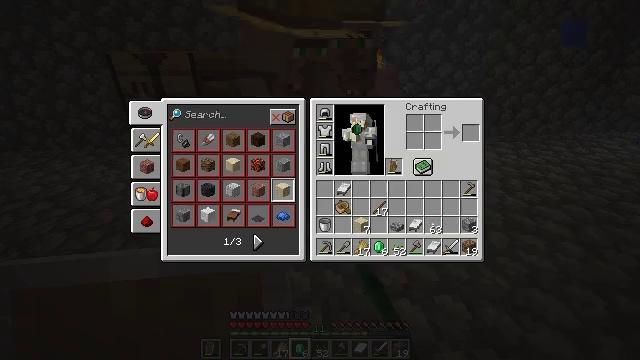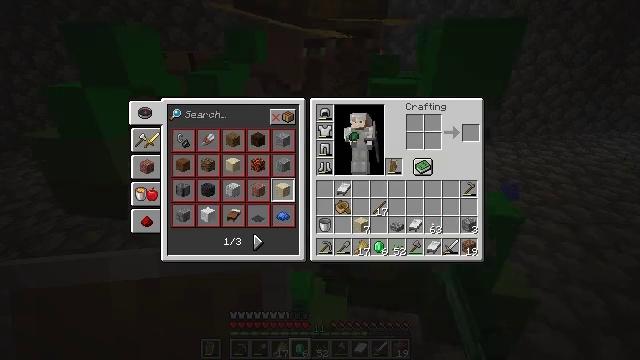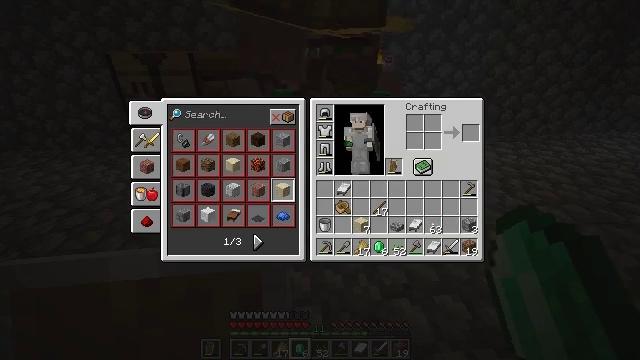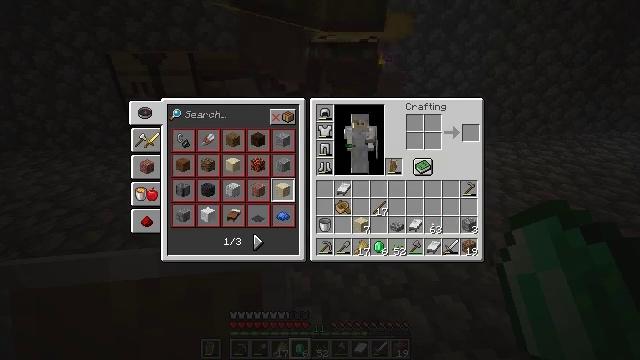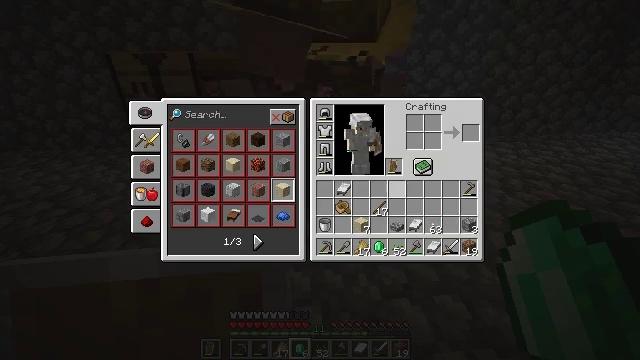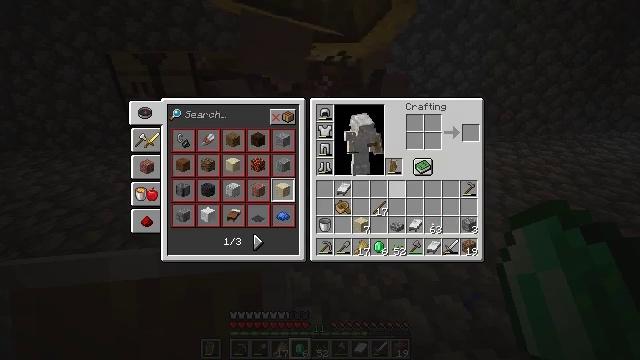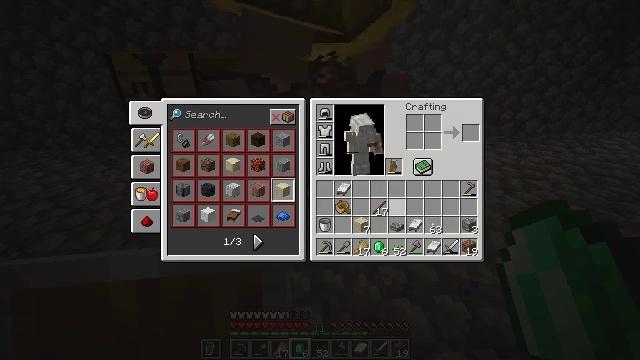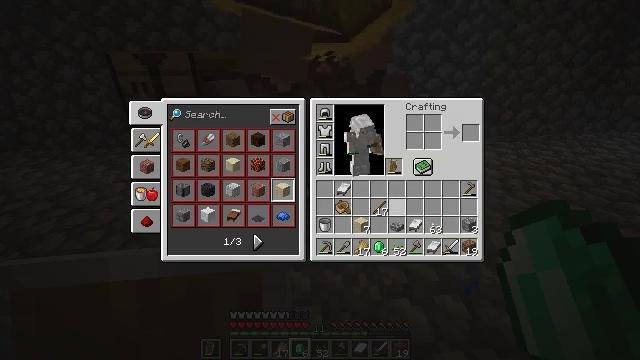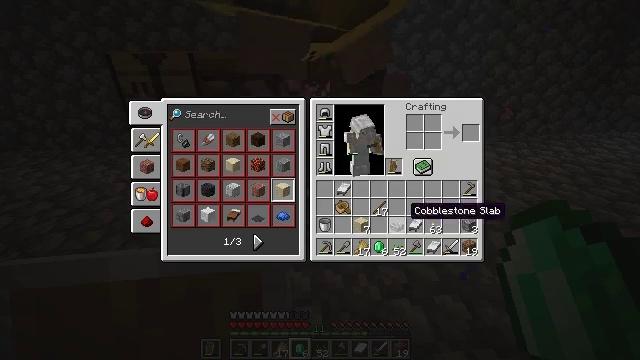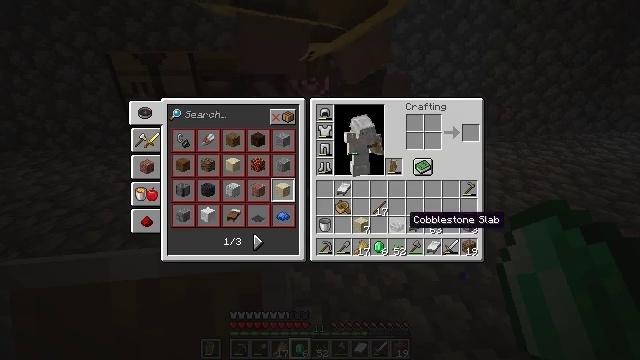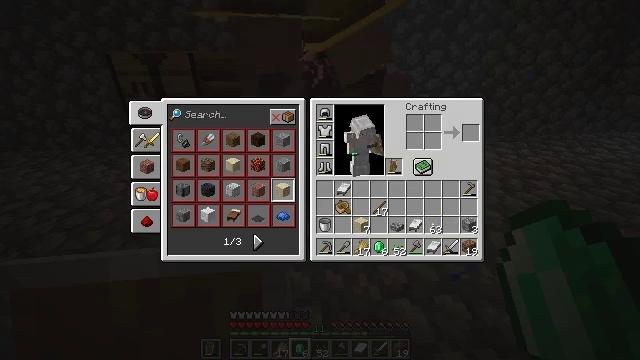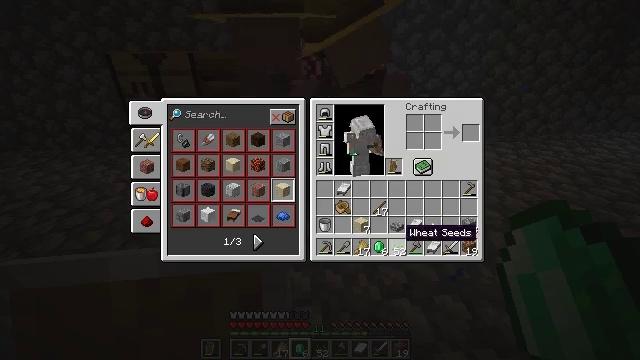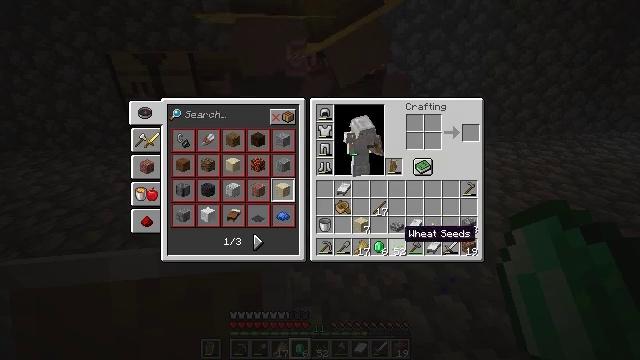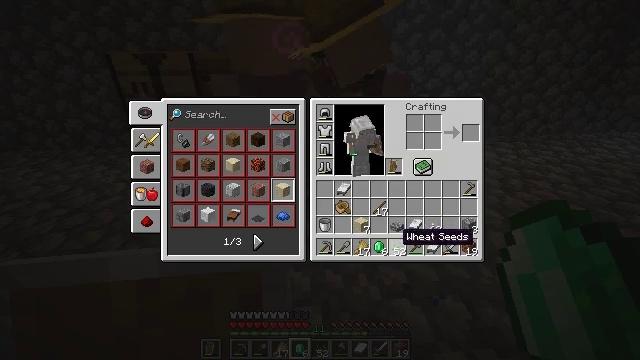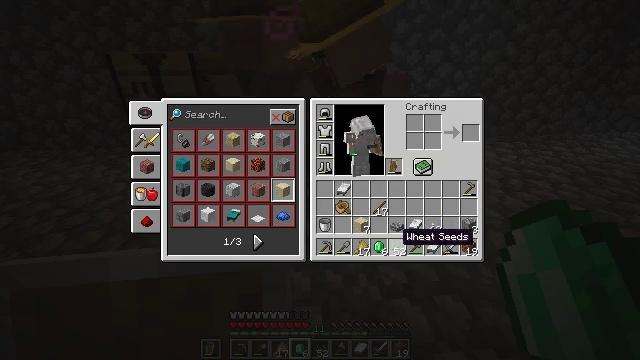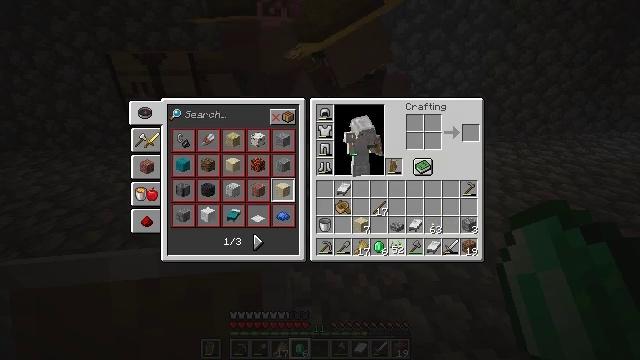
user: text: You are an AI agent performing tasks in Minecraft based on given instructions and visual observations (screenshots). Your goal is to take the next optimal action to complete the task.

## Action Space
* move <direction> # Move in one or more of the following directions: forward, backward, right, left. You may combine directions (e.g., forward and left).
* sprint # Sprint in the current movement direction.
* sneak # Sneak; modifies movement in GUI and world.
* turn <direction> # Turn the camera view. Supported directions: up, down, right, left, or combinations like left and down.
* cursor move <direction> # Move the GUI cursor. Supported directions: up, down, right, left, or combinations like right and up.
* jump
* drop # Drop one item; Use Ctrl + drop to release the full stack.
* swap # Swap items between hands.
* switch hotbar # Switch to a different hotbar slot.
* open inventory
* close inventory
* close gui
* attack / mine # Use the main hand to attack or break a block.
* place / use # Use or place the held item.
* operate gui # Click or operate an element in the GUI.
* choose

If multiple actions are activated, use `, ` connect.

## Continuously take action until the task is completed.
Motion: motion action
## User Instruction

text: Attack the cobblestone slab to gather it.
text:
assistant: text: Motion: turn right and down
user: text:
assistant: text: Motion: turn right and down
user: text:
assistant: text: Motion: turn right and down
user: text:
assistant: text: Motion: turn right and down
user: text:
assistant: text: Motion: no_op
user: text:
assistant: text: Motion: turn down
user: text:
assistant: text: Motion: turn down
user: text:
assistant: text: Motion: no_op
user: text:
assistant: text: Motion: turn down
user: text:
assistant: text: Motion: turn down
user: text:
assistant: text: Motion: no_op
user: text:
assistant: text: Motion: no_op
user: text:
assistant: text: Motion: no_op
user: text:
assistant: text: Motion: no_op
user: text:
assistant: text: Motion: attack / mine
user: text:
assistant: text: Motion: attack / mine
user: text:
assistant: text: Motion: turn up
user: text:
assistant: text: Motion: turn up
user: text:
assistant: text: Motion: turn left and up
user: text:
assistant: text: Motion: turn up
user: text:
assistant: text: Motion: turn up
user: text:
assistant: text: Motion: turn left and up
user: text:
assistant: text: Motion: turn left and up
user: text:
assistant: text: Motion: turn left
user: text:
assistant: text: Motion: attack / mine
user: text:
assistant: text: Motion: attack / mine, open inventory
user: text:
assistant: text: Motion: open inventory
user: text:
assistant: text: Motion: open inventory
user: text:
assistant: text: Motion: no_op
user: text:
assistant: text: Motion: no_op